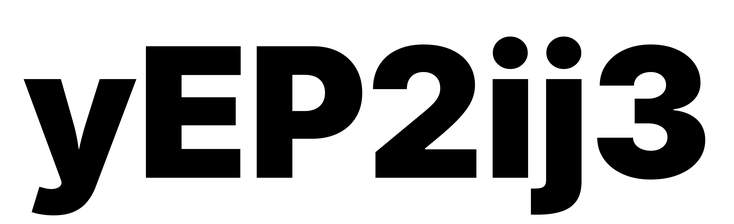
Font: Inter_Black